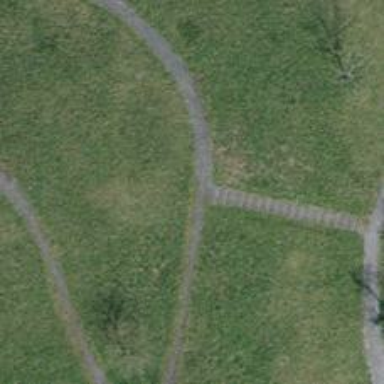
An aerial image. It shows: Staircase with pebblestone surface.